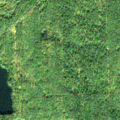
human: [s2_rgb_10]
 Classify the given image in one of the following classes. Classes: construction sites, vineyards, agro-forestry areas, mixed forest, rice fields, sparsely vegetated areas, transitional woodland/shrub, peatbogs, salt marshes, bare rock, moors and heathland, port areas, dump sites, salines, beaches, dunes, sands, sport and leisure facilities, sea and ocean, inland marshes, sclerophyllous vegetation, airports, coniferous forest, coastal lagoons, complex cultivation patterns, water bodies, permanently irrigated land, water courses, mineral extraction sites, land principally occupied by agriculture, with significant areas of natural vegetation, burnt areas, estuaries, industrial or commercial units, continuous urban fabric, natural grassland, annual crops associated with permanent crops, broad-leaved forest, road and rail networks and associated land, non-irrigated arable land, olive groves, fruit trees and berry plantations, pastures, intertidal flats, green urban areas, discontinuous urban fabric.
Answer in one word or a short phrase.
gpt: coniferous forest, mixed forest, water bodies